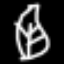
Label: leaf